Question: Long story short, I have a HTML5 GeoPositioning enabled map on a phone. I have the current location, I want to show directions to specific coordinates.
Google maps is replacing the exact coordinates with the nearest road.
This is not close enough for my needs. Is there any way to force google maps directions to go to the exact spot, even if there's no road there?

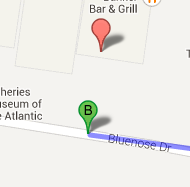
Answer: I welcome any better answers.
What I did, is make a dotted polyline between the end of the last direction, and the actual point I'm going to, much the same as geocodezip described.